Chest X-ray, AP view. Patient: 78 years old, sex M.
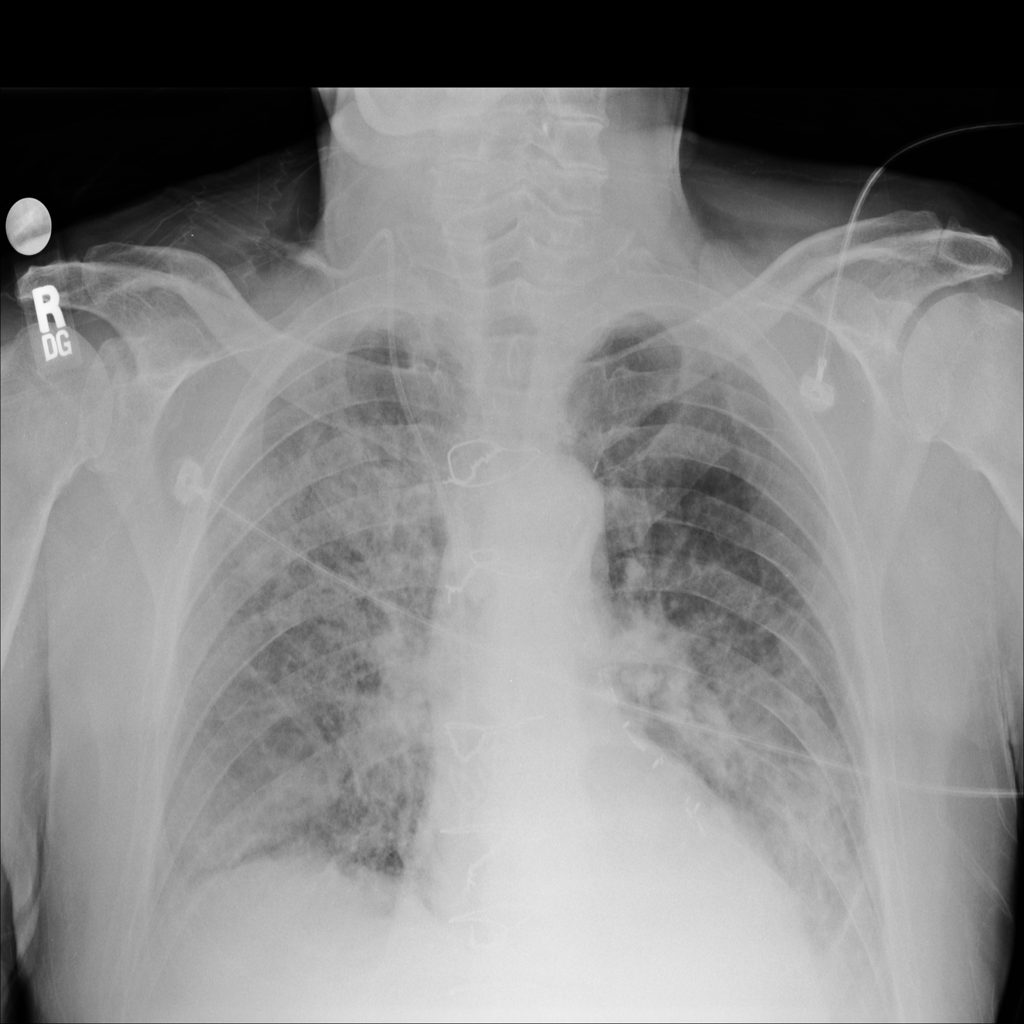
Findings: Infiltration